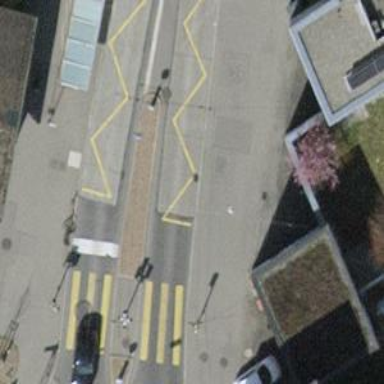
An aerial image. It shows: Bus stop for trolleybuses with designated stop position.